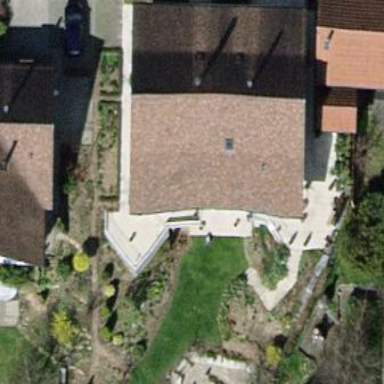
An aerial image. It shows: Detached building with gabled roof.